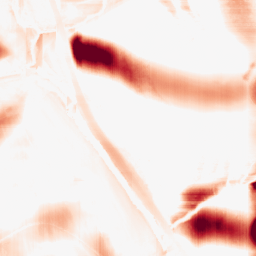
Category: morphological
Decomposition family: rolling_ball
Decomposition parameters: radius: 25
Upsampling method: edge_directed
Upsampling parameters: scale: 4
Upsampling scale: 4